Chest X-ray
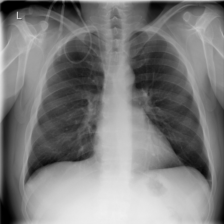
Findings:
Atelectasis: positive
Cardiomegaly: negative
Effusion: negative
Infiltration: negative
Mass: negative
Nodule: negative
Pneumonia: negative
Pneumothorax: negative
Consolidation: negative
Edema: negative
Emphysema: negative
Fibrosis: negative
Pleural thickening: negative
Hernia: negative